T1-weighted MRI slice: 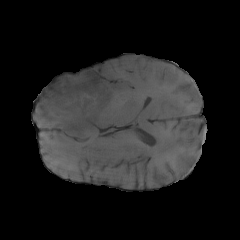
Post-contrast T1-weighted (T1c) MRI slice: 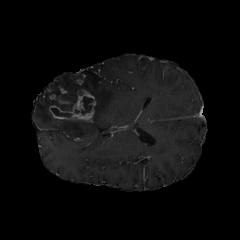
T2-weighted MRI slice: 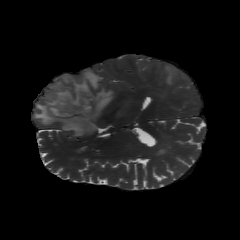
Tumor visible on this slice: yes